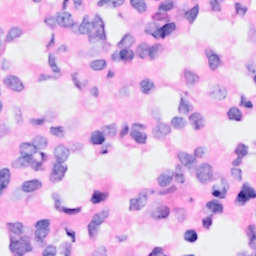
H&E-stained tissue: Breast